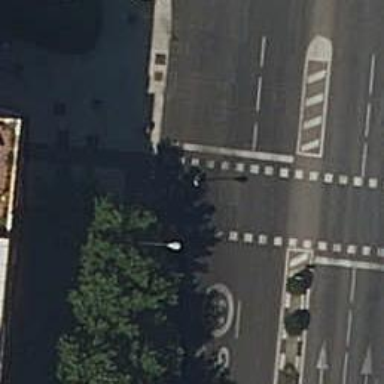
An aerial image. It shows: Road with traffic signals at crossing.